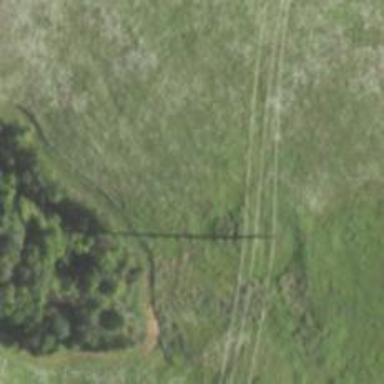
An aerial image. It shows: Power tower.